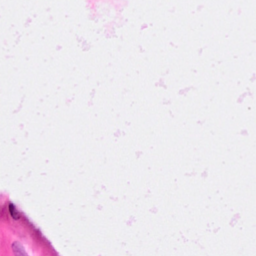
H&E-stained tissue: Breast